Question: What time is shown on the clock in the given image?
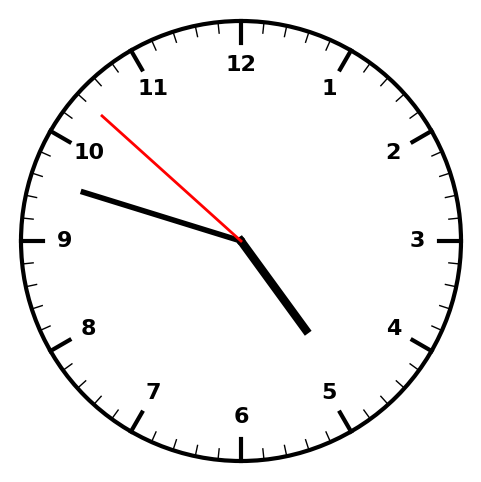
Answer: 04:47:52